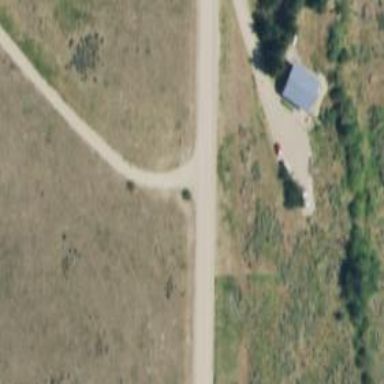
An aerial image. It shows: Unclassified road.